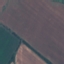
Label: AnnualCrop